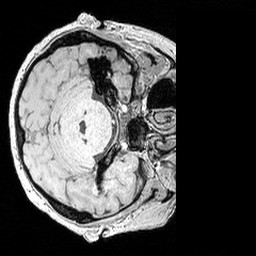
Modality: MP2RAGE
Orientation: axial
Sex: female
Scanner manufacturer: siemens
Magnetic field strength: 3 T
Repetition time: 5 s
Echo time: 0.00292 s